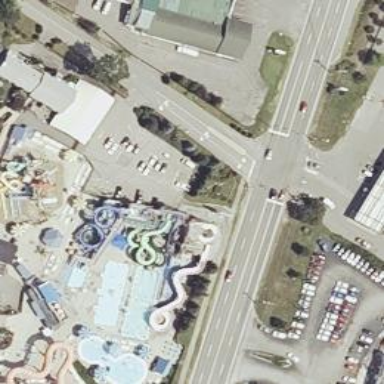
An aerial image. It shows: Water slide attraction.